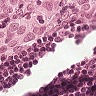
Metastatic tissue present: yes